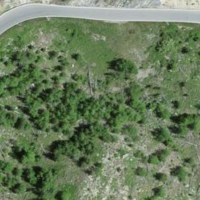
EUNIS habitat code: 43
Species observed at this site:
Emberiza cia
Carduelis citrinella